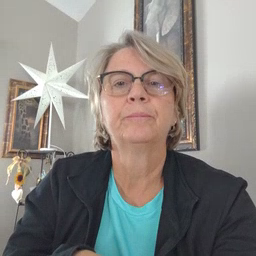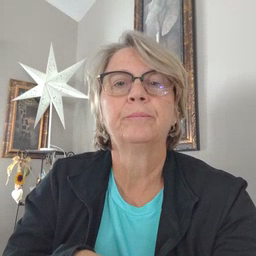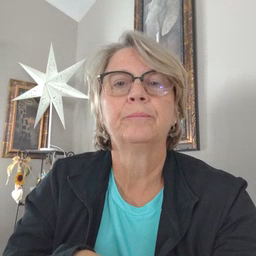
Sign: there